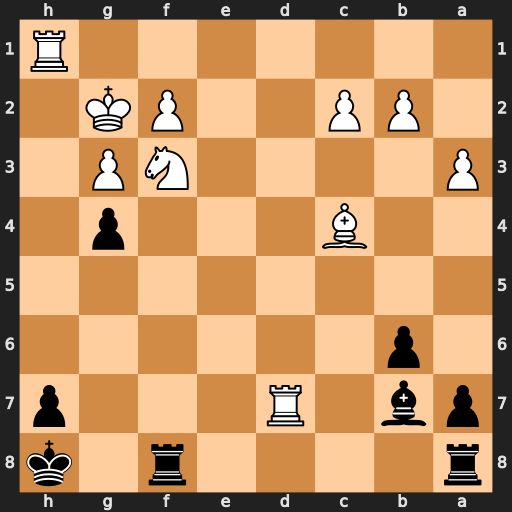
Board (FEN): r4r1k/pb1R3p/1p6/8/2B3p1/P4NP1/1PP2PK1/7R
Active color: b
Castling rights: -
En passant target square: -
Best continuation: Bxf3+ Kg1 Bxh1